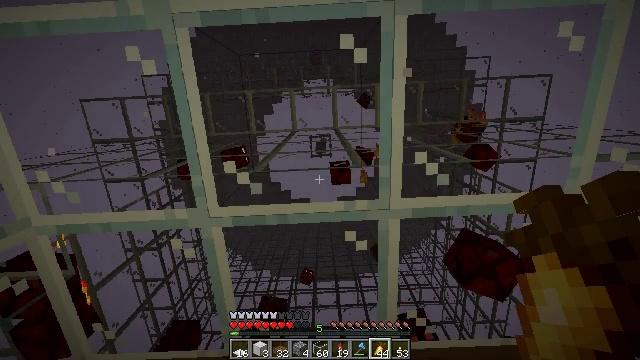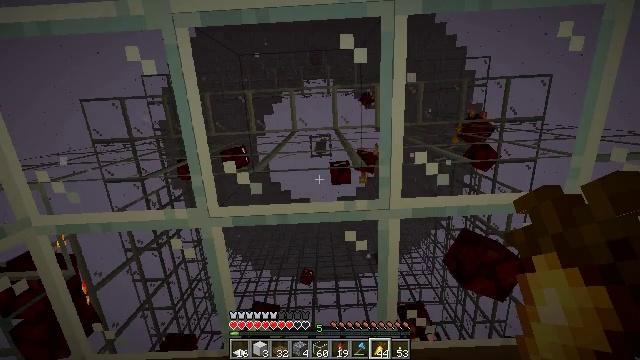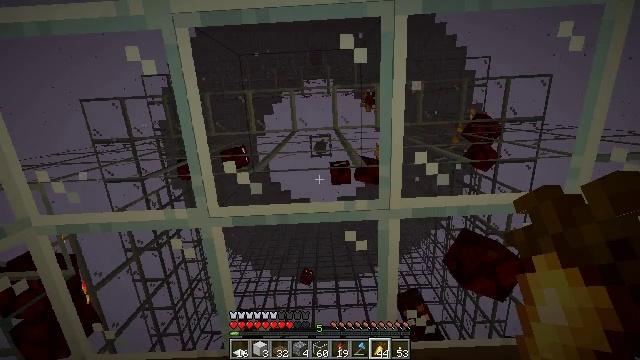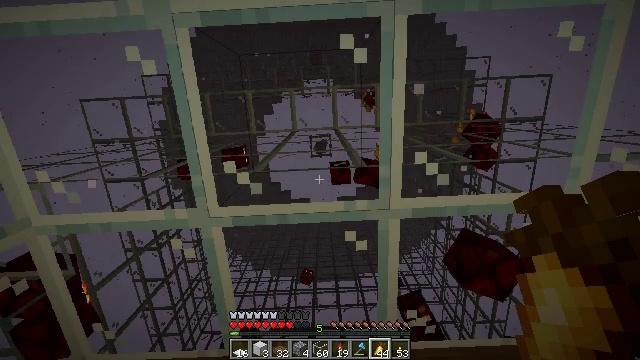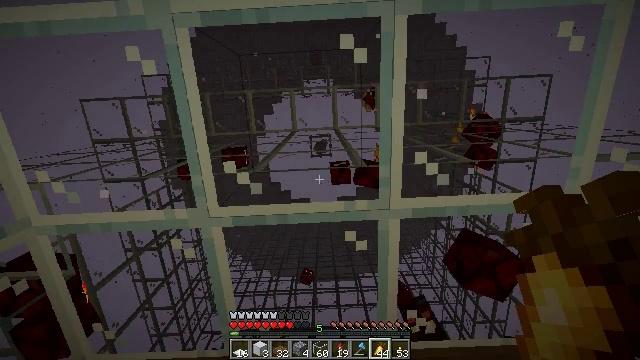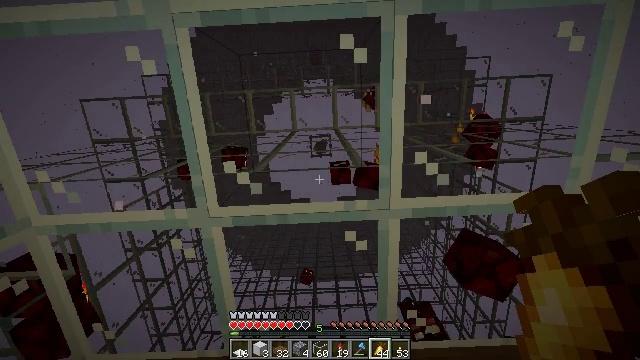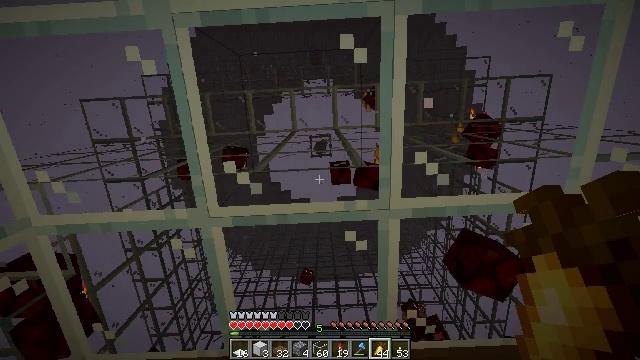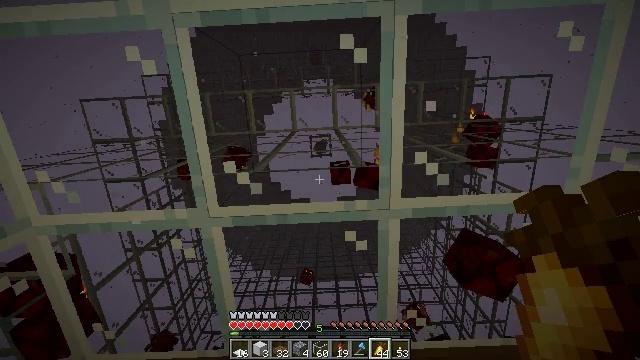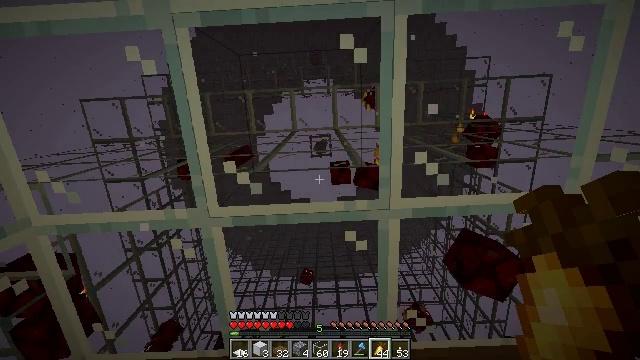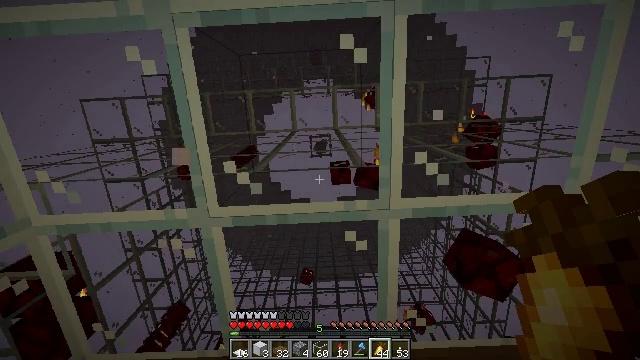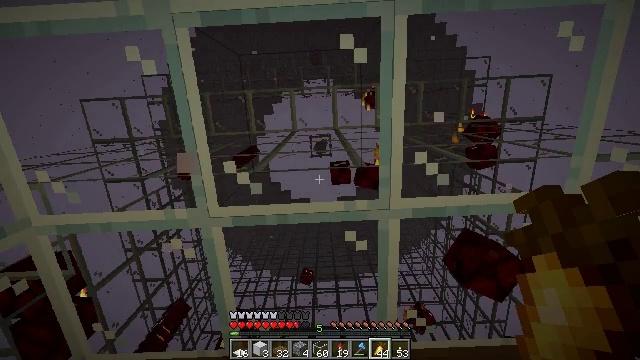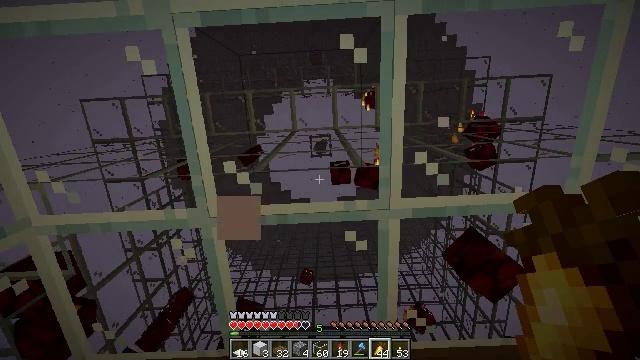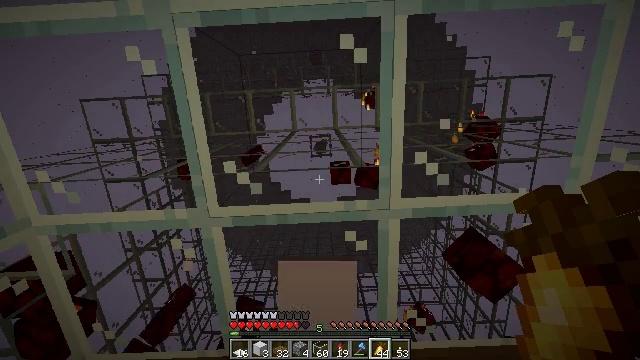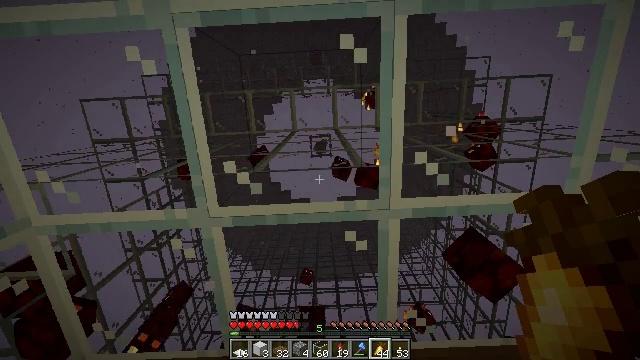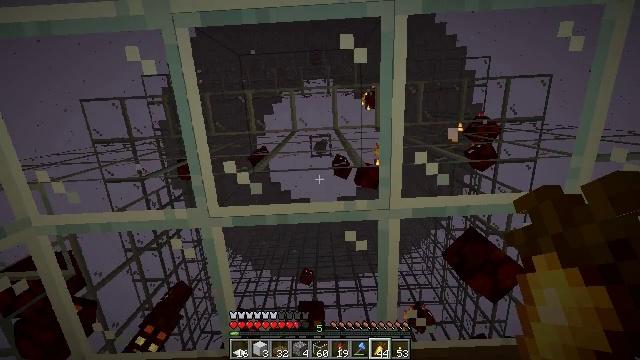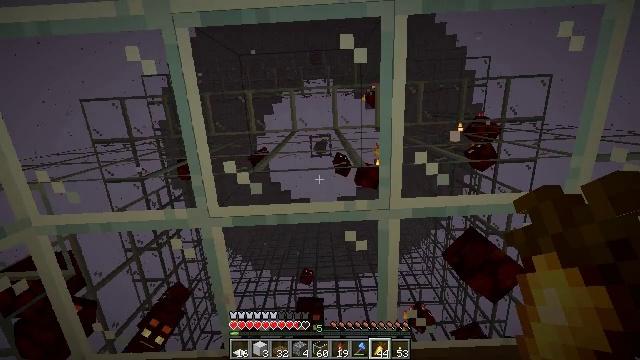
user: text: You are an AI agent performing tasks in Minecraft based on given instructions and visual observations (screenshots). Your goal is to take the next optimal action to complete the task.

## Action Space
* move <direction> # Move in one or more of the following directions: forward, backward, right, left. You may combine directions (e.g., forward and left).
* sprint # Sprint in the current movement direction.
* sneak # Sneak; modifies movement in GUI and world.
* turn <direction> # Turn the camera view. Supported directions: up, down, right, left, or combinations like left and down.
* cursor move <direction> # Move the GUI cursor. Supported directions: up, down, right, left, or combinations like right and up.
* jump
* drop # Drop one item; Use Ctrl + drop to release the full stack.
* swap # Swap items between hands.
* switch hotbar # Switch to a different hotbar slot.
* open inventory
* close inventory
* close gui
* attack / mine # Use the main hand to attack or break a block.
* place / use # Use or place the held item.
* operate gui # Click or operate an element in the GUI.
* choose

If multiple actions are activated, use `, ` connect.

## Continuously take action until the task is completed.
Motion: motion action
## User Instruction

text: Combat the magma cube.
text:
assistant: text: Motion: use / place
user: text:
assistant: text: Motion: use / place
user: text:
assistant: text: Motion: use / place
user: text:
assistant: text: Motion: use / place
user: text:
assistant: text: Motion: use / place
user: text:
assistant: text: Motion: use / place
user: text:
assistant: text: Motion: use / place
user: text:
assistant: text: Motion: use / place
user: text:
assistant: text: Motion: use / place
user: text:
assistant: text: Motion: use / place
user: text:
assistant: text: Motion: use / place
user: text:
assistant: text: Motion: use / place
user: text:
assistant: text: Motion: use / place
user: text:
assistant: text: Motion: use / place
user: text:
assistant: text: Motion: use / place
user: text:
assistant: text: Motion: use / place
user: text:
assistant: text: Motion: use / place
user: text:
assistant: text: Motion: use / place
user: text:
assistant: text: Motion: use / place
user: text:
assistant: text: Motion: use / place
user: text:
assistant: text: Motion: use / place
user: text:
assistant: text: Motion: use / place
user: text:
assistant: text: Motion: use / place
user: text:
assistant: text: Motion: use / place
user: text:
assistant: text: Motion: use / place
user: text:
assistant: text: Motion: use / place
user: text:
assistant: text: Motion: use / place
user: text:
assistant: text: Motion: use / place
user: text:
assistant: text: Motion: use / place
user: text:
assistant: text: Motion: use / place